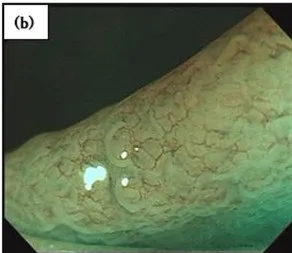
Narrow-band imaging (NBI) and crystal violet staining revealing features of traditional serrated adenoma (TSA) and superficially serrated adenoma (SuSA). (b) The vessels are unclear on magnifying NBI in the flat areas of the SuSA.
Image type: endoscopy (gi_endoscopy)